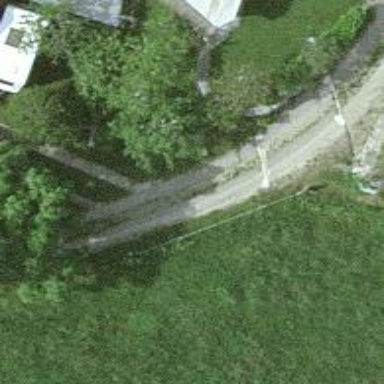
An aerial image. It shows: Track road with grass surface.